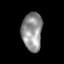
Tissue: skin
Cell type: Epithelial cells
Senescence score: 0.229
Nuclear area (px): 768
Mean DAPI intensity: 145.503